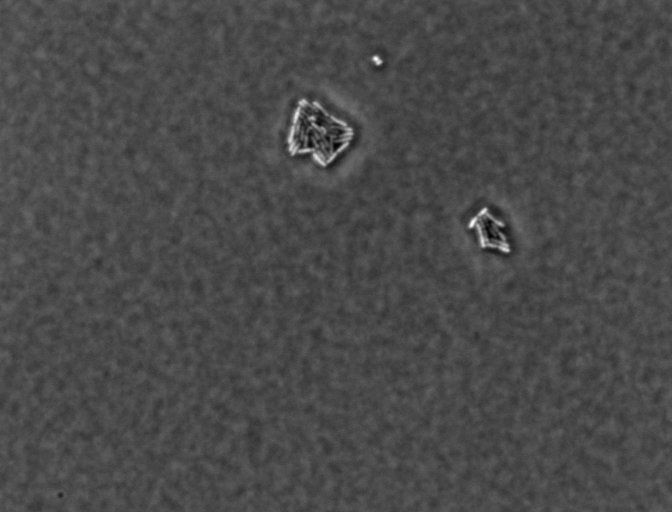
Phase contrast microscopy, 60x objective, 3 h incubation